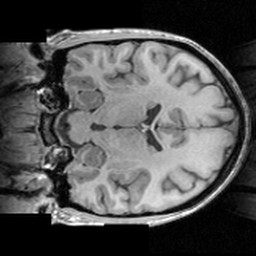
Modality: T1w
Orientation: coronal
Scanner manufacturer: siemens
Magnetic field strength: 3 T
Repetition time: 1.63 s
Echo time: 0.00311 s